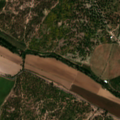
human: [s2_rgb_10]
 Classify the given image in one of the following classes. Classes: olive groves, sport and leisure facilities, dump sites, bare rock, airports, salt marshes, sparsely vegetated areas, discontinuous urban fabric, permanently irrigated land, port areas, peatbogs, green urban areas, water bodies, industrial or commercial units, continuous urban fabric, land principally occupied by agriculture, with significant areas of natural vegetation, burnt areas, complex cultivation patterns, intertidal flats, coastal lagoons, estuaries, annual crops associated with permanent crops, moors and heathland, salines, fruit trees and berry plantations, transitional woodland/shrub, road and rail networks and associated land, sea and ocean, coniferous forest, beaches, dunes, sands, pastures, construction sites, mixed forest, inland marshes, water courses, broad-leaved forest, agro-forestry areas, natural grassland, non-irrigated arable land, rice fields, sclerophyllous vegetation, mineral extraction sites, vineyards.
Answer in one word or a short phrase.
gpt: continuous urban fabric